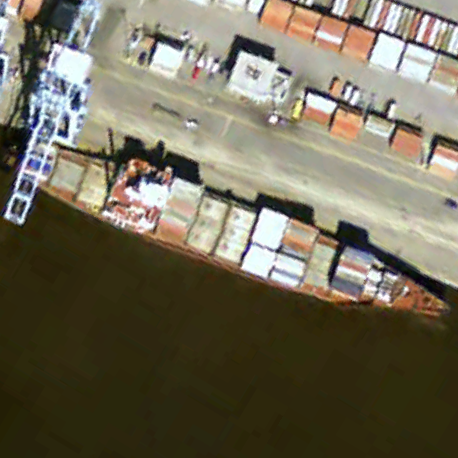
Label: Container_ship